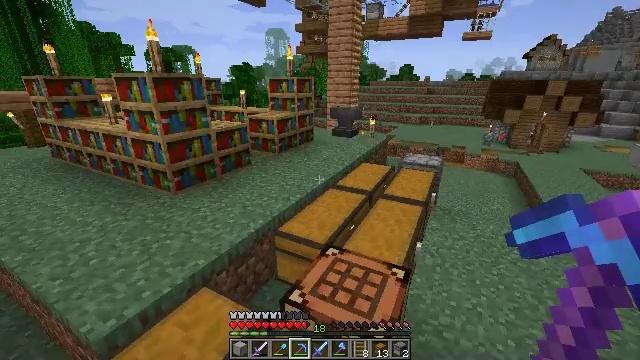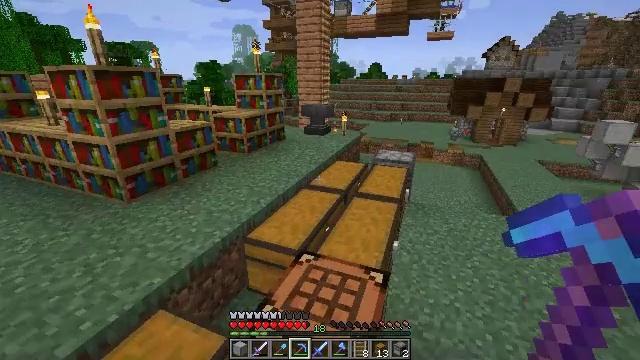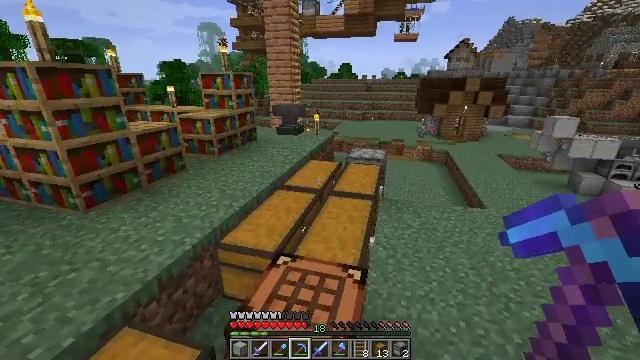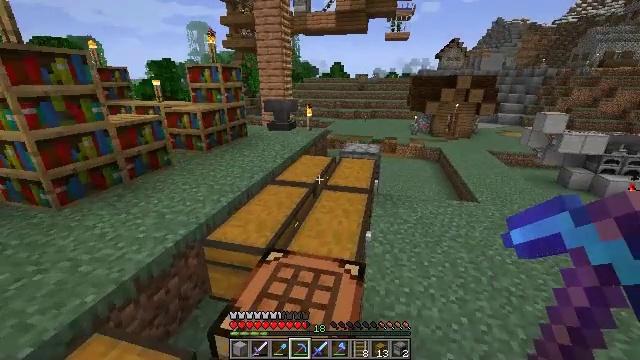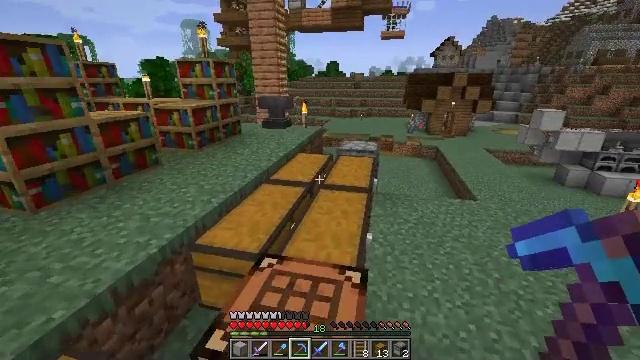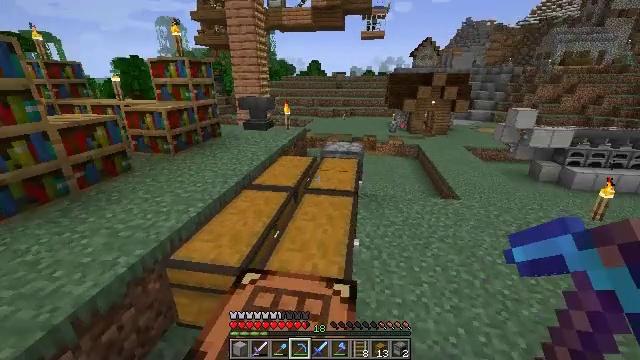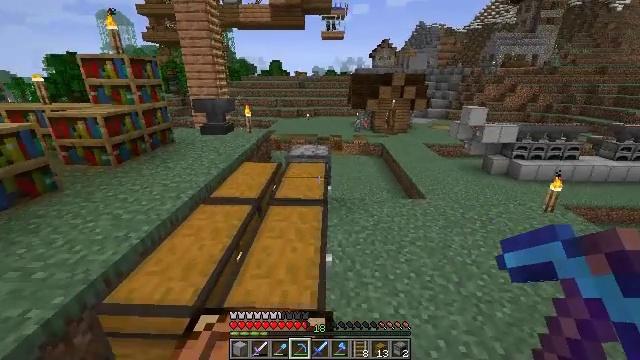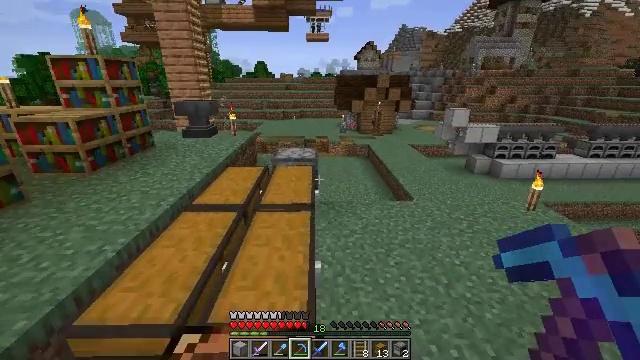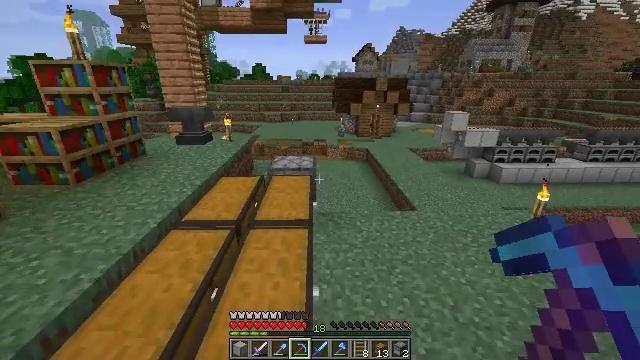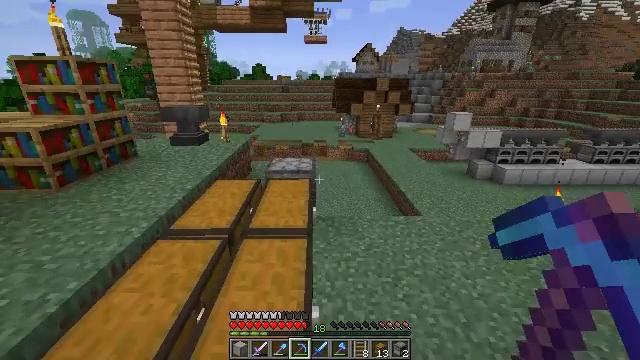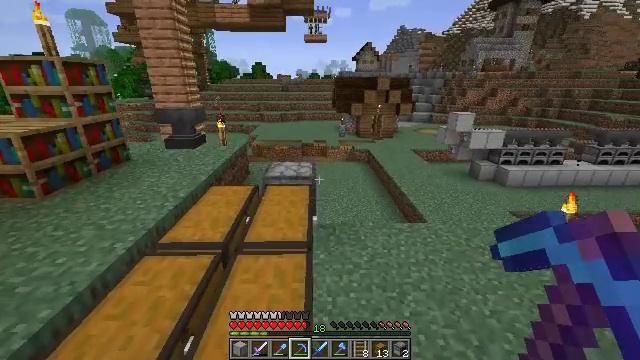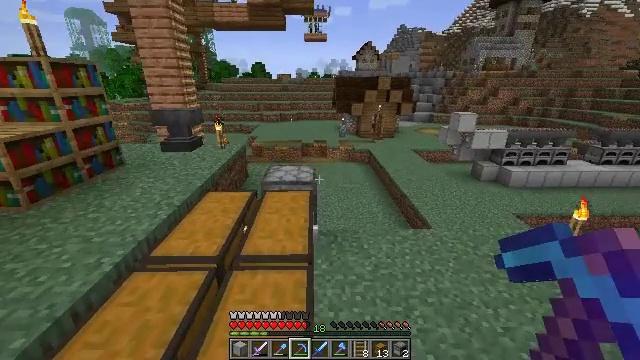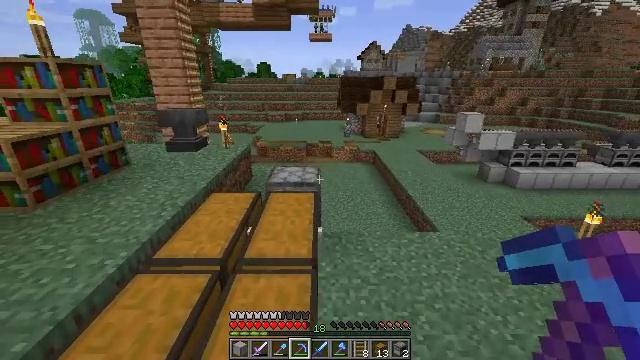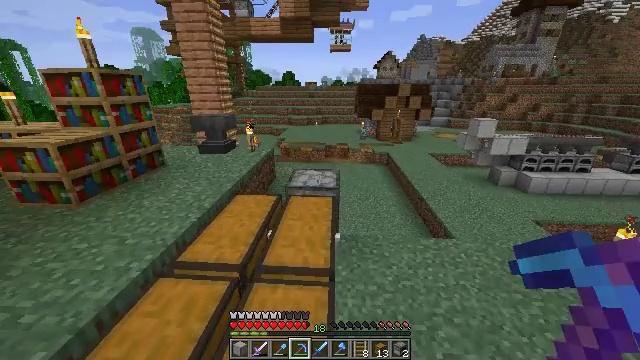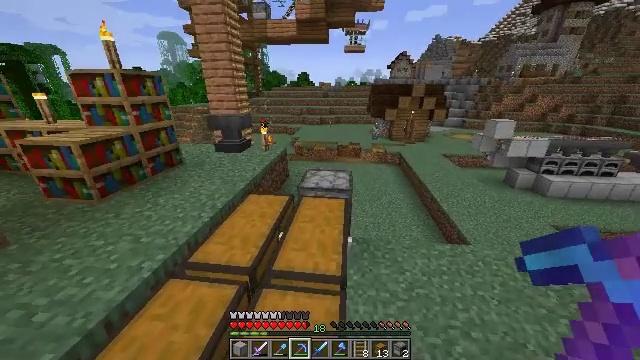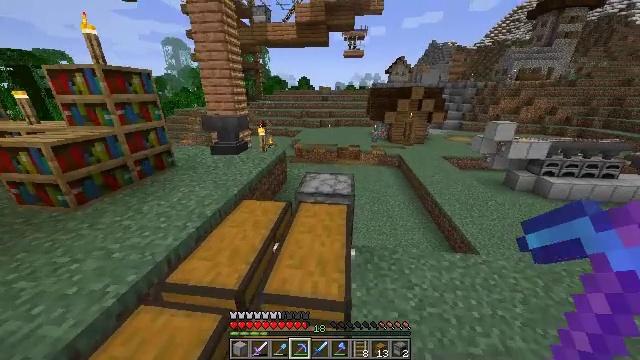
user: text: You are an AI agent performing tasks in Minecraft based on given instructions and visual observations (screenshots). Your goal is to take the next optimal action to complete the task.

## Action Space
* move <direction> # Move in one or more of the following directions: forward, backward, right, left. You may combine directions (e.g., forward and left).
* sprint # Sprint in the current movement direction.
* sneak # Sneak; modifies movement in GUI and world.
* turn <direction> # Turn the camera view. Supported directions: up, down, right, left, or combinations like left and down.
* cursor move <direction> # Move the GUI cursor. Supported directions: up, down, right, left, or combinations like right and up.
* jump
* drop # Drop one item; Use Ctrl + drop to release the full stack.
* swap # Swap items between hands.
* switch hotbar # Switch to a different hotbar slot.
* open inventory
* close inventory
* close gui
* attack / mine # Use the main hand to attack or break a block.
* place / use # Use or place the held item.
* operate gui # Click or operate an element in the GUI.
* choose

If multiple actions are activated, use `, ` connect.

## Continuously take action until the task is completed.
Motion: motion action
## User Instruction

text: Attack the smooth stone block to break it.
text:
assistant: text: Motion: move forward, turn right
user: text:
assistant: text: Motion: turn right
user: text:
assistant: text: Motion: turn right
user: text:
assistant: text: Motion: move forward
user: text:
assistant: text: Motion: move forward, turn right
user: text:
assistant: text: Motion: move forward, turn right
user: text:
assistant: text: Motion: move forward, turn right
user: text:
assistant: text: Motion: move forward
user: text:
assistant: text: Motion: move forward
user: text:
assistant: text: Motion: move forward
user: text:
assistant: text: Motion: move forward, sprint
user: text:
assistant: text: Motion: move forward, sprint, turn left
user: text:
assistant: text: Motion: move forward, sprint, turn left
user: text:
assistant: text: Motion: move forward, sprint, turn left
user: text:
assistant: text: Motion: move forward
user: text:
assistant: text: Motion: move forward
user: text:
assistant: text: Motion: move forward
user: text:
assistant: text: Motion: move forward
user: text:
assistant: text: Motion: move forward
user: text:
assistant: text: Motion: move forward, turn left and down
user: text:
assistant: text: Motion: turn left and down
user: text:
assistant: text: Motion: turn down
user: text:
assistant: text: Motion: no_op
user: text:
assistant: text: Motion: move left, turn right and down
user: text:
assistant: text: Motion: move left, turn right and down
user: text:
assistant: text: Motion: turn right
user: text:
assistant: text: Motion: no_op
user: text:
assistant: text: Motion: no_op
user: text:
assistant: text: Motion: no_op
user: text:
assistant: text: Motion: no_op